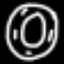
Label: donut